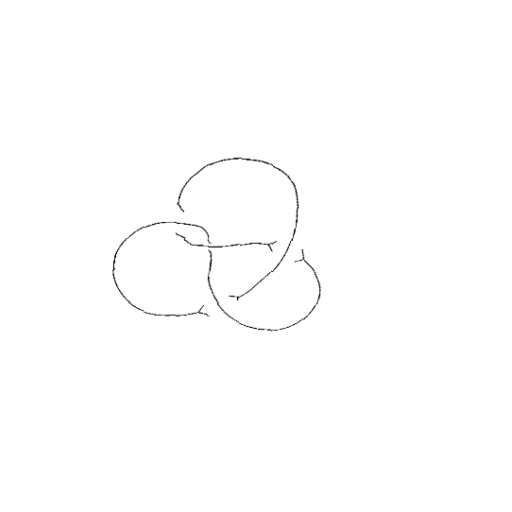
Crossing number: 4